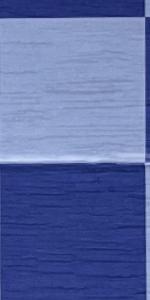
Label: Empty